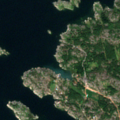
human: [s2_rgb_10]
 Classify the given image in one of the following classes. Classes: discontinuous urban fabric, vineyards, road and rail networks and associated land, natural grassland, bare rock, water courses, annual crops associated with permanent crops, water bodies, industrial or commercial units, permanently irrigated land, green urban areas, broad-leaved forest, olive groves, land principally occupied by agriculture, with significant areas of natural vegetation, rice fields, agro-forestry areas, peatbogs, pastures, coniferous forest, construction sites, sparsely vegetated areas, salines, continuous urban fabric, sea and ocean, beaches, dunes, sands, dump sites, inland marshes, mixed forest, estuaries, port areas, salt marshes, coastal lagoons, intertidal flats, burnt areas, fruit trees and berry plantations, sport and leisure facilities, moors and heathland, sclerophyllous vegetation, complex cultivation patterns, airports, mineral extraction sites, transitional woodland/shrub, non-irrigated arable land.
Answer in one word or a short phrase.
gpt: broad-leaved forest, bare rock, sea and ocean